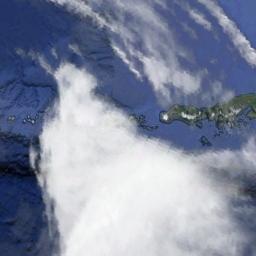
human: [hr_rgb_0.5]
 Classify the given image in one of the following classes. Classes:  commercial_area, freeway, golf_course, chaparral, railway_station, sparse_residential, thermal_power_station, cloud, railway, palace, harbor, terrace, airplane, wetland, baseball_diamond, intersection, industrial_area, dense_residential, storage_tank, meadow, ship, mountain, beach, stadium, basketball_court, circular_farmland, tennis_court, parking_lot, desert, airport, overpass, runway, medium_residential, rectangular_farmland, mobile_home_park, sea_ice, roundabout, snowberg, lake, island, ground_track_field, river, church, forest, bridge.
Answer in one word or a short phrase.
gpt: cloud